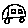
Label: car